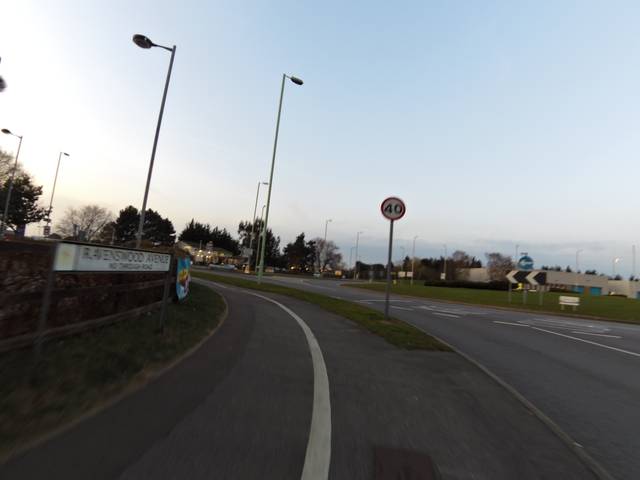
Region: United Kingdom
Coordinates: 52.03, 1.201